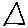
Label: triangle